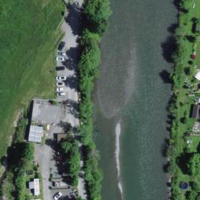
EUNIS habitat code: 15
Species observed at this site:
Stachys palustris
Passer domesticus
Fritillaria meleagris